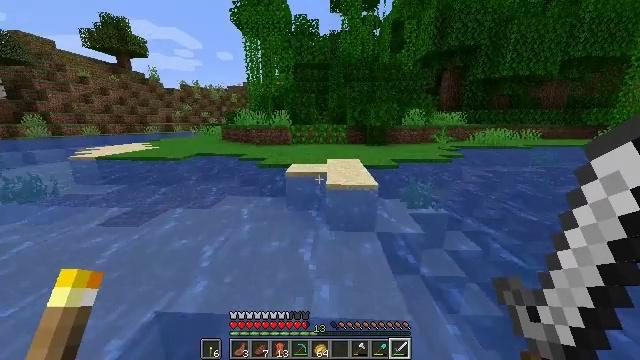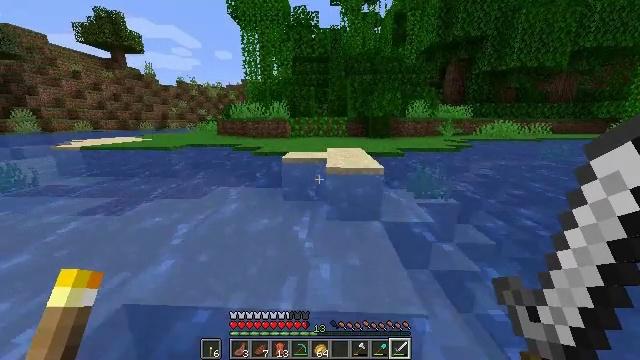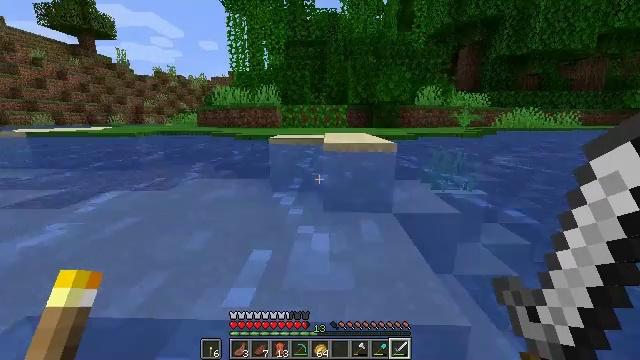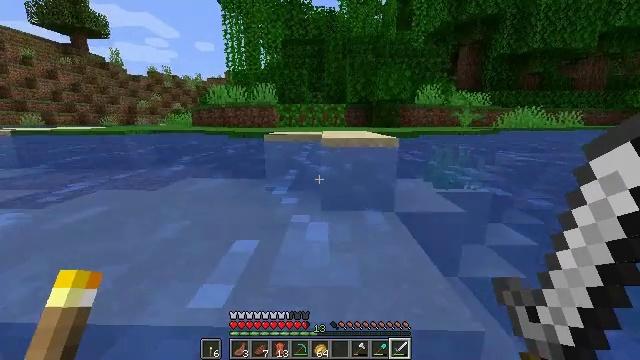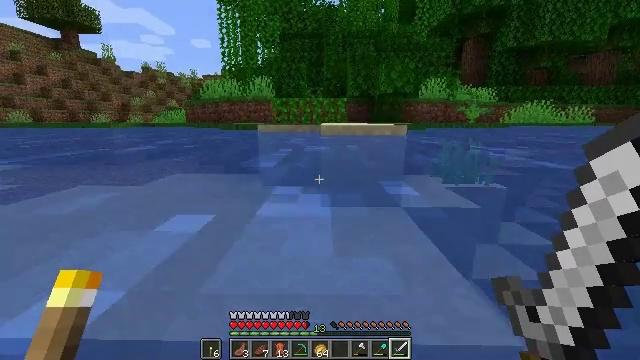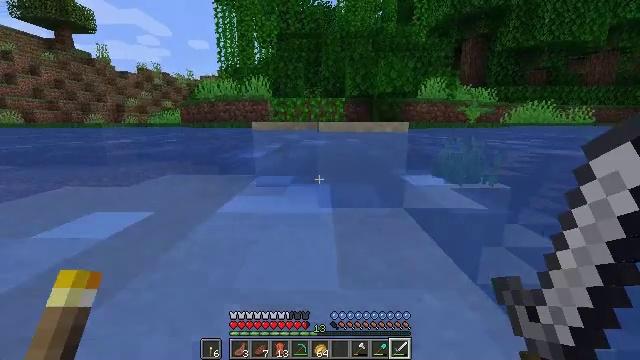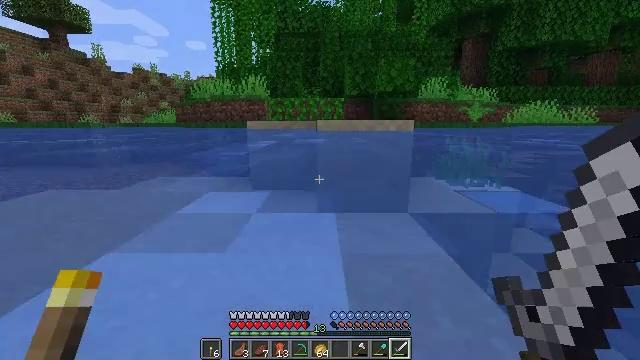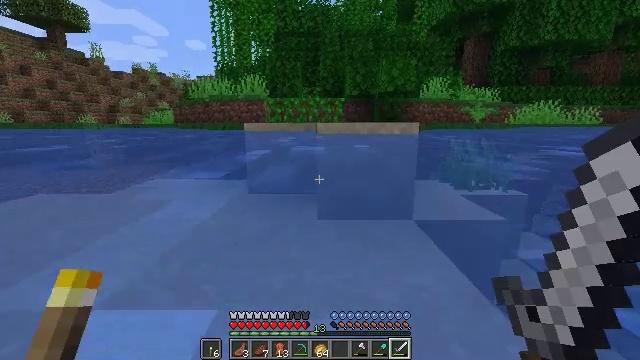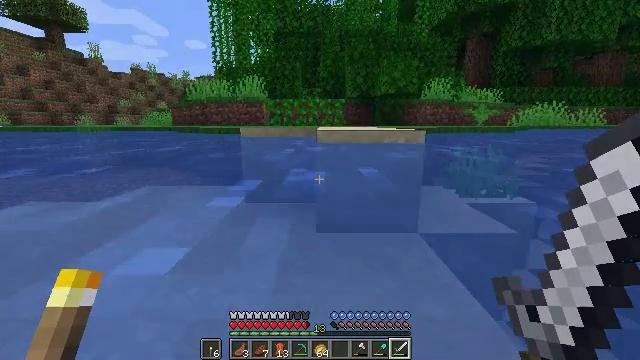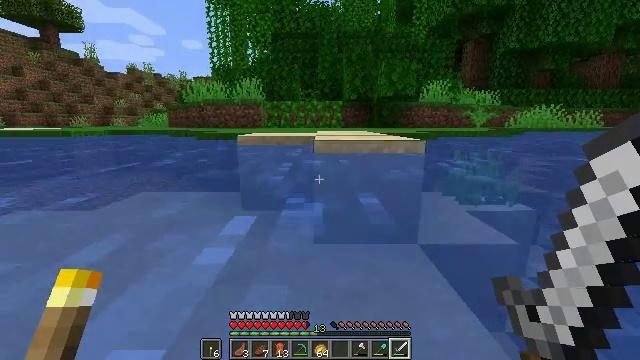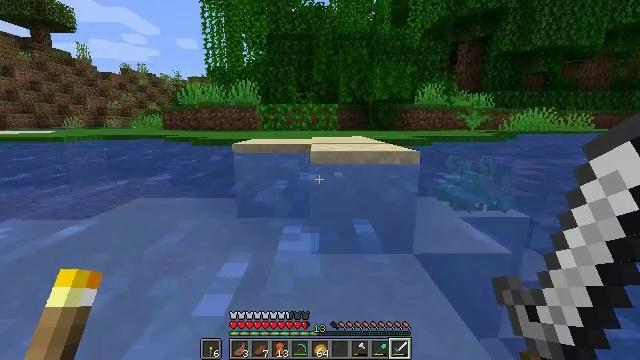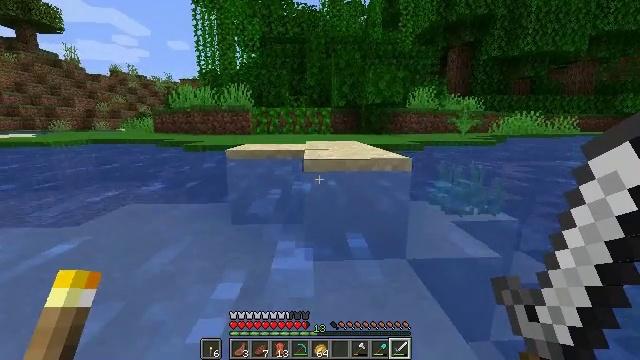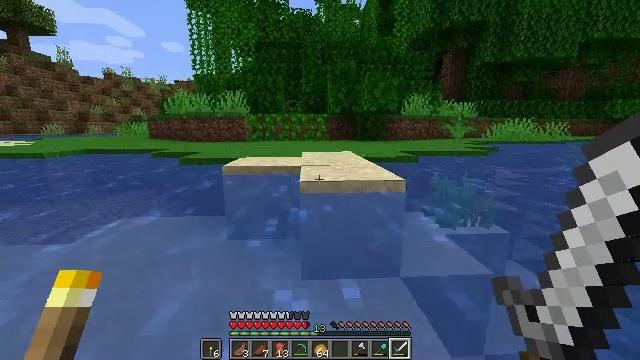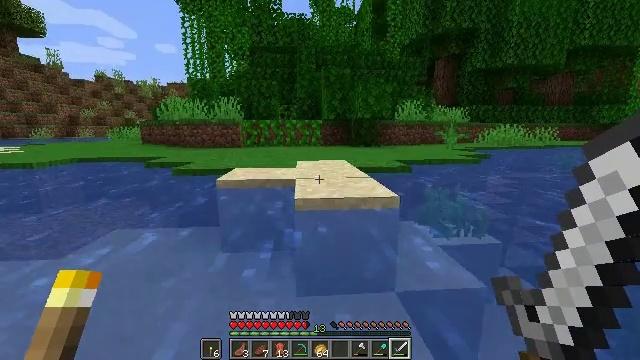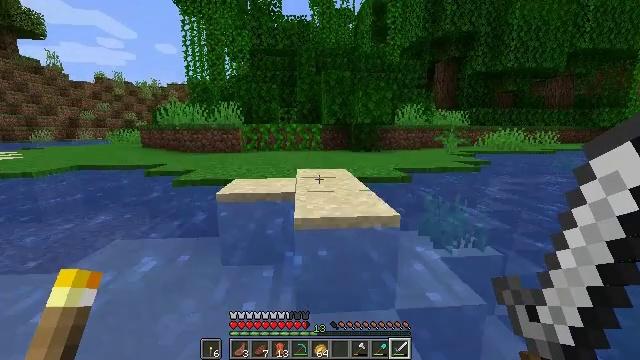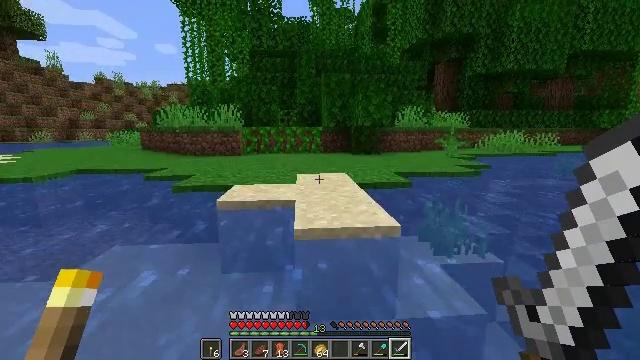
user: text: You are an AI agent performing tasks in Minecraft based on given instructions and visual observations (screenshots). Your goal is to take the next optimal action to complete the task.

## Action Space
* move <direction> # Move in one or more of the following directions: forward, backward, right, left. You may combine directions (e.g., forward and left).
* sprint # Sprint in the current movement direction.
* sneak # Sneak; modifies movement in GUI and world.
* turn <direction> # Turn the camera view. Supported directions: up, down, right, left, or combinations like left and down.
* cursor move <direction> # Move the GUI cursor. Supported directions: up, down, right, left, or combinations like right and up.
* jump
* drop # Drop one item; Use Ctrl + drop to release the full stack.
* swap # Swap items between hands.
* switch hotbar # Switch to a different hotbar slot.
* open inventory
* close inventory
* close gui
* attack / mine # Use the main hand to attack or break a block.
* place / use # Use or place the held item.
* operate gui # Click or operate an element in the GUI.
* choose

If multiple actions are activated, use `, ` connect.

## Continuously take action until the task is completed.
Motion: motion action
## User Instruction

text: Harvest melon from the farm.
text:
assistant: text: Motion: move forward, sprint, jump
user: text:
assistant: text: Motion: move forward, sprint, turn up, jump
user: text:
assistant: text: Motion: move forward, sprint, jump
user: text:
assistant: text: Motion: move forward, jump
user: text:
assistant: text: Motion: move forward, jump
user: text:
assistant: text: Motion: move forward, jump
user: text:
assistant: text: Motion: move forward, jump
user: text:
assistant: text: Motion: move forward, jump
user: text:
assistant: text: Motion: move forward, jump
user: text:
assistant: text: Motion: move forward, jump
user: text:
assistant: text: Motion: move forward, sprint, turn right, jump
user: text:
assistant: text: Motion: move forward, sprint, jump
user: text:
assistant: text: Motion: move forward, sprint, turn right, jump
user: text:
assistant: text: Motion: move forward, sprint, jump
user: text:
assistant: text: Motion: move forward, jump
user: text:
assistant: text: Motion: move forward, jump
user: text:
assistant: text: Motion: move forward, jump
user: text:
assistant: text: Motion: move forward, jump
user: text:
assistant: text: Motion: move forward, sprint, jump
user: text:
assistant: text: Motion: move forward, sprint, jump
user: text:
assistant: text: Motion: move forward, sprint, jump
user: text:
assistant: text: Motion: move forward, sprint, jump
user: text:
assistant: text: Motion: move forward, sprint, turn left, jump
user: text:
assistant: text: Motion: move forward, jump
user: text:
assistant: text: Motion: move forward, jump
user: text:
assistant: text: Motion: move forward, turn left, jump
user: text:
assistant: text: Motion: move forward, sprint, turn left, jump
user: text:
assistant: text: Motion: move forward, sprint, jump
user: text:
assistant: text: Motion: move forward, sprint, jump
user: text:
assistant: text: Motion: move forward, sprint, jump